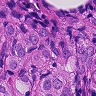
Metastatic tissue present: yes